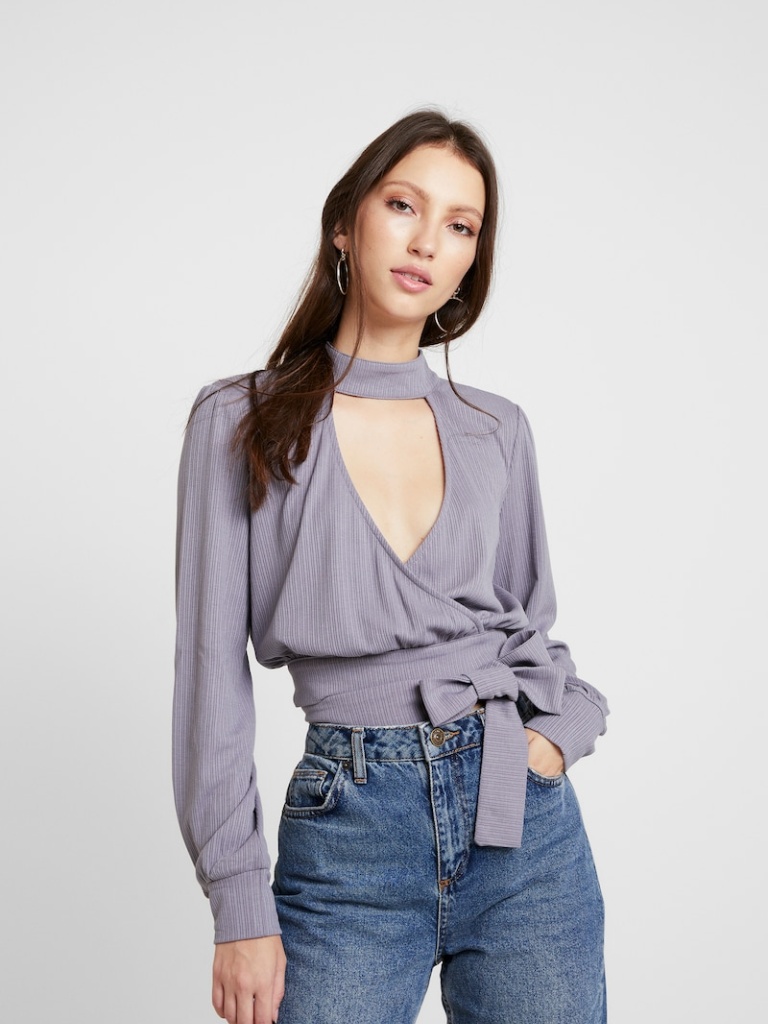
knit relaxed a long-sleeved with the sleeves down waist length Fully Tucked in cut-out blouse